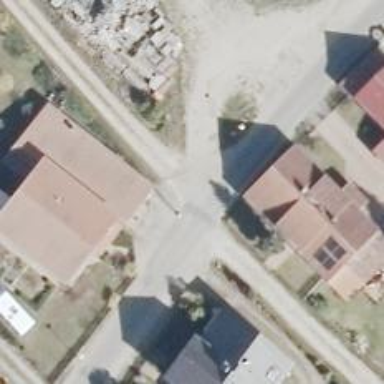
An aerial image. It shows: Residential road with sandy surface.